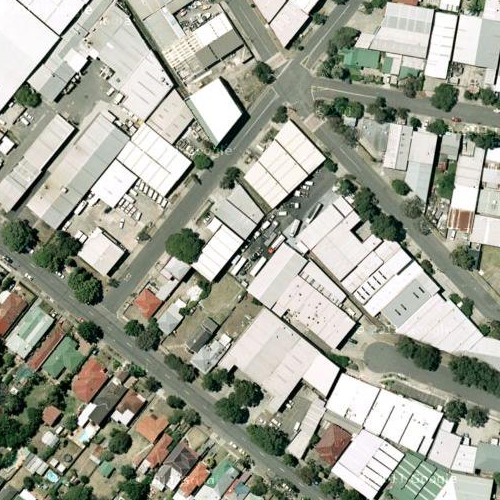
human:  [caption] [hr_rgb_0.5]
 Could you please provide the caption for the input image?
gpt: An industrial area with many white buildings arranged densely and some containers beside .

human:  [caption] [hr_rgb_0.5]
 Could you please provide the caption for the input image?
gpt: An industrial area with many containers and white buildings densely arranged .

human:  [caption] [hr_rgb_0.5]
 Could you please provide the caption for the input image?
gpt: An industrial area with many white buildings densely arranged .

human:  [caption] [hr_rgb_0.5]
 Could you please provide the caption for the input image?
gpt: There are some containers in the industrial area .

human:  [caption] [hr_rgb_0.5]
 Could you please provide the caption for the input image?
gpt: This is an industrial area with many containers and white buildings arranged densely .